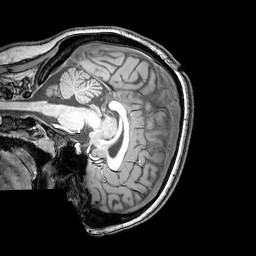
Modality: T1w
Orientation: sagittal
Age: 22
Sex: female
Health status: healthy
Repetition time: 0.081 s
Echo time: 0.037 s